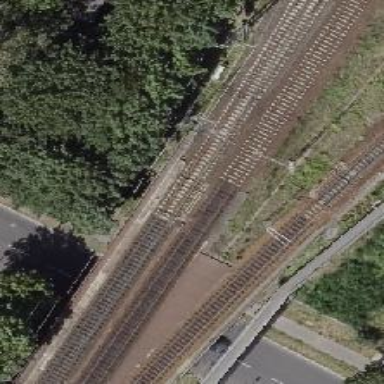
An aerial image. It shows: Bridge over electrified railway with contact lines.